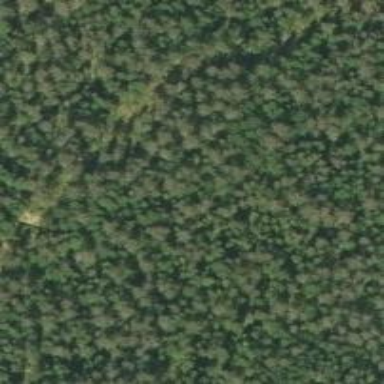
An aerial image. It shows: Woodland with needle-leaved trees.